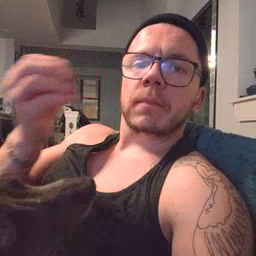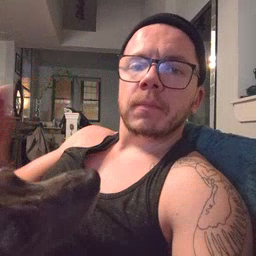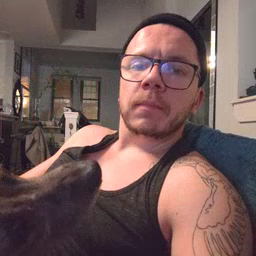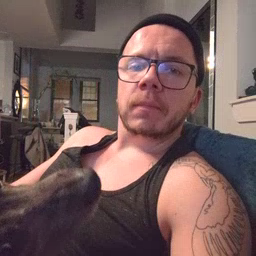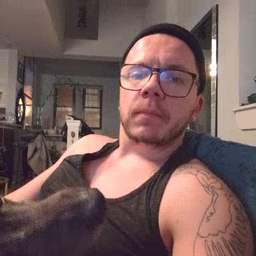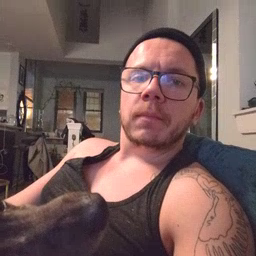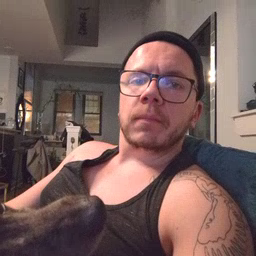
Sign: outside